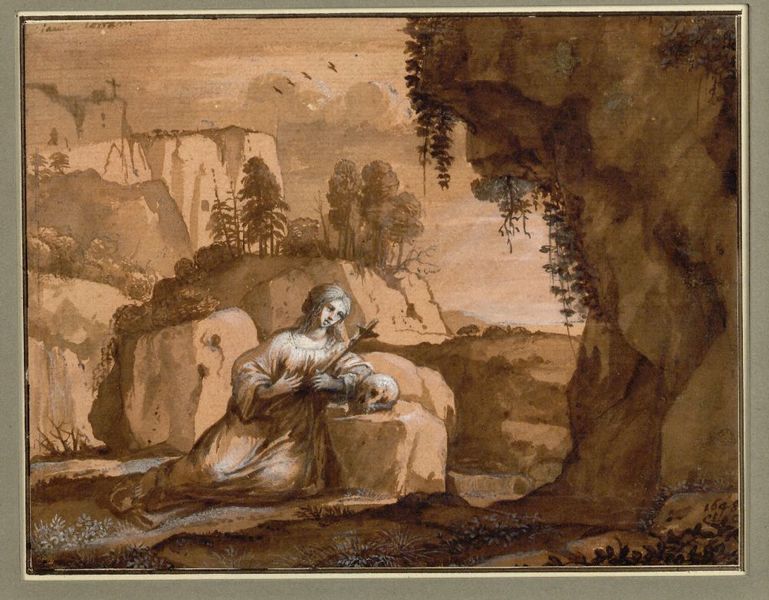
Titel: Die heilige  Magdalena in der Einöde
Künstler: Claude Gellée
Standort: Wien
Institution: Albertina, Wien
Schlagwörter: akt, baum, berg, felsen, gemälde, himmel, meer, schatten, weiß, wolken, aquarell, bäume, landschaft, sitzen, braun, frau, kleid, mund, nase, zeichnung, dame, gras, rot, wiese, augen, gesicht, schädel, stein, steine, tod, tot, trauer, hände, signatur, hügel, natur, vögel, gewand, haare, pflanzen, höhle, ranken, füße, liebe, liegen, berge, fels, gipfel, schlucht, sepia, lehnen, sitzende, inschrift, impression, klippe, laviert, tusche, memento mori, kreuz, findlinge, knien, beten, gebet, totenkopf, kreuze, jesus, kniend, andacht, heilige, anlehnen, heilig, maria, magdalena, totenschädel, anbetung, bau, raben, expression, lavierung, tein, gipfelkreuz, gouache, gehöht, weiss gehöht, vogelflug, höhöe, gifelkreuz, fliegende vögel